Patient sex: F
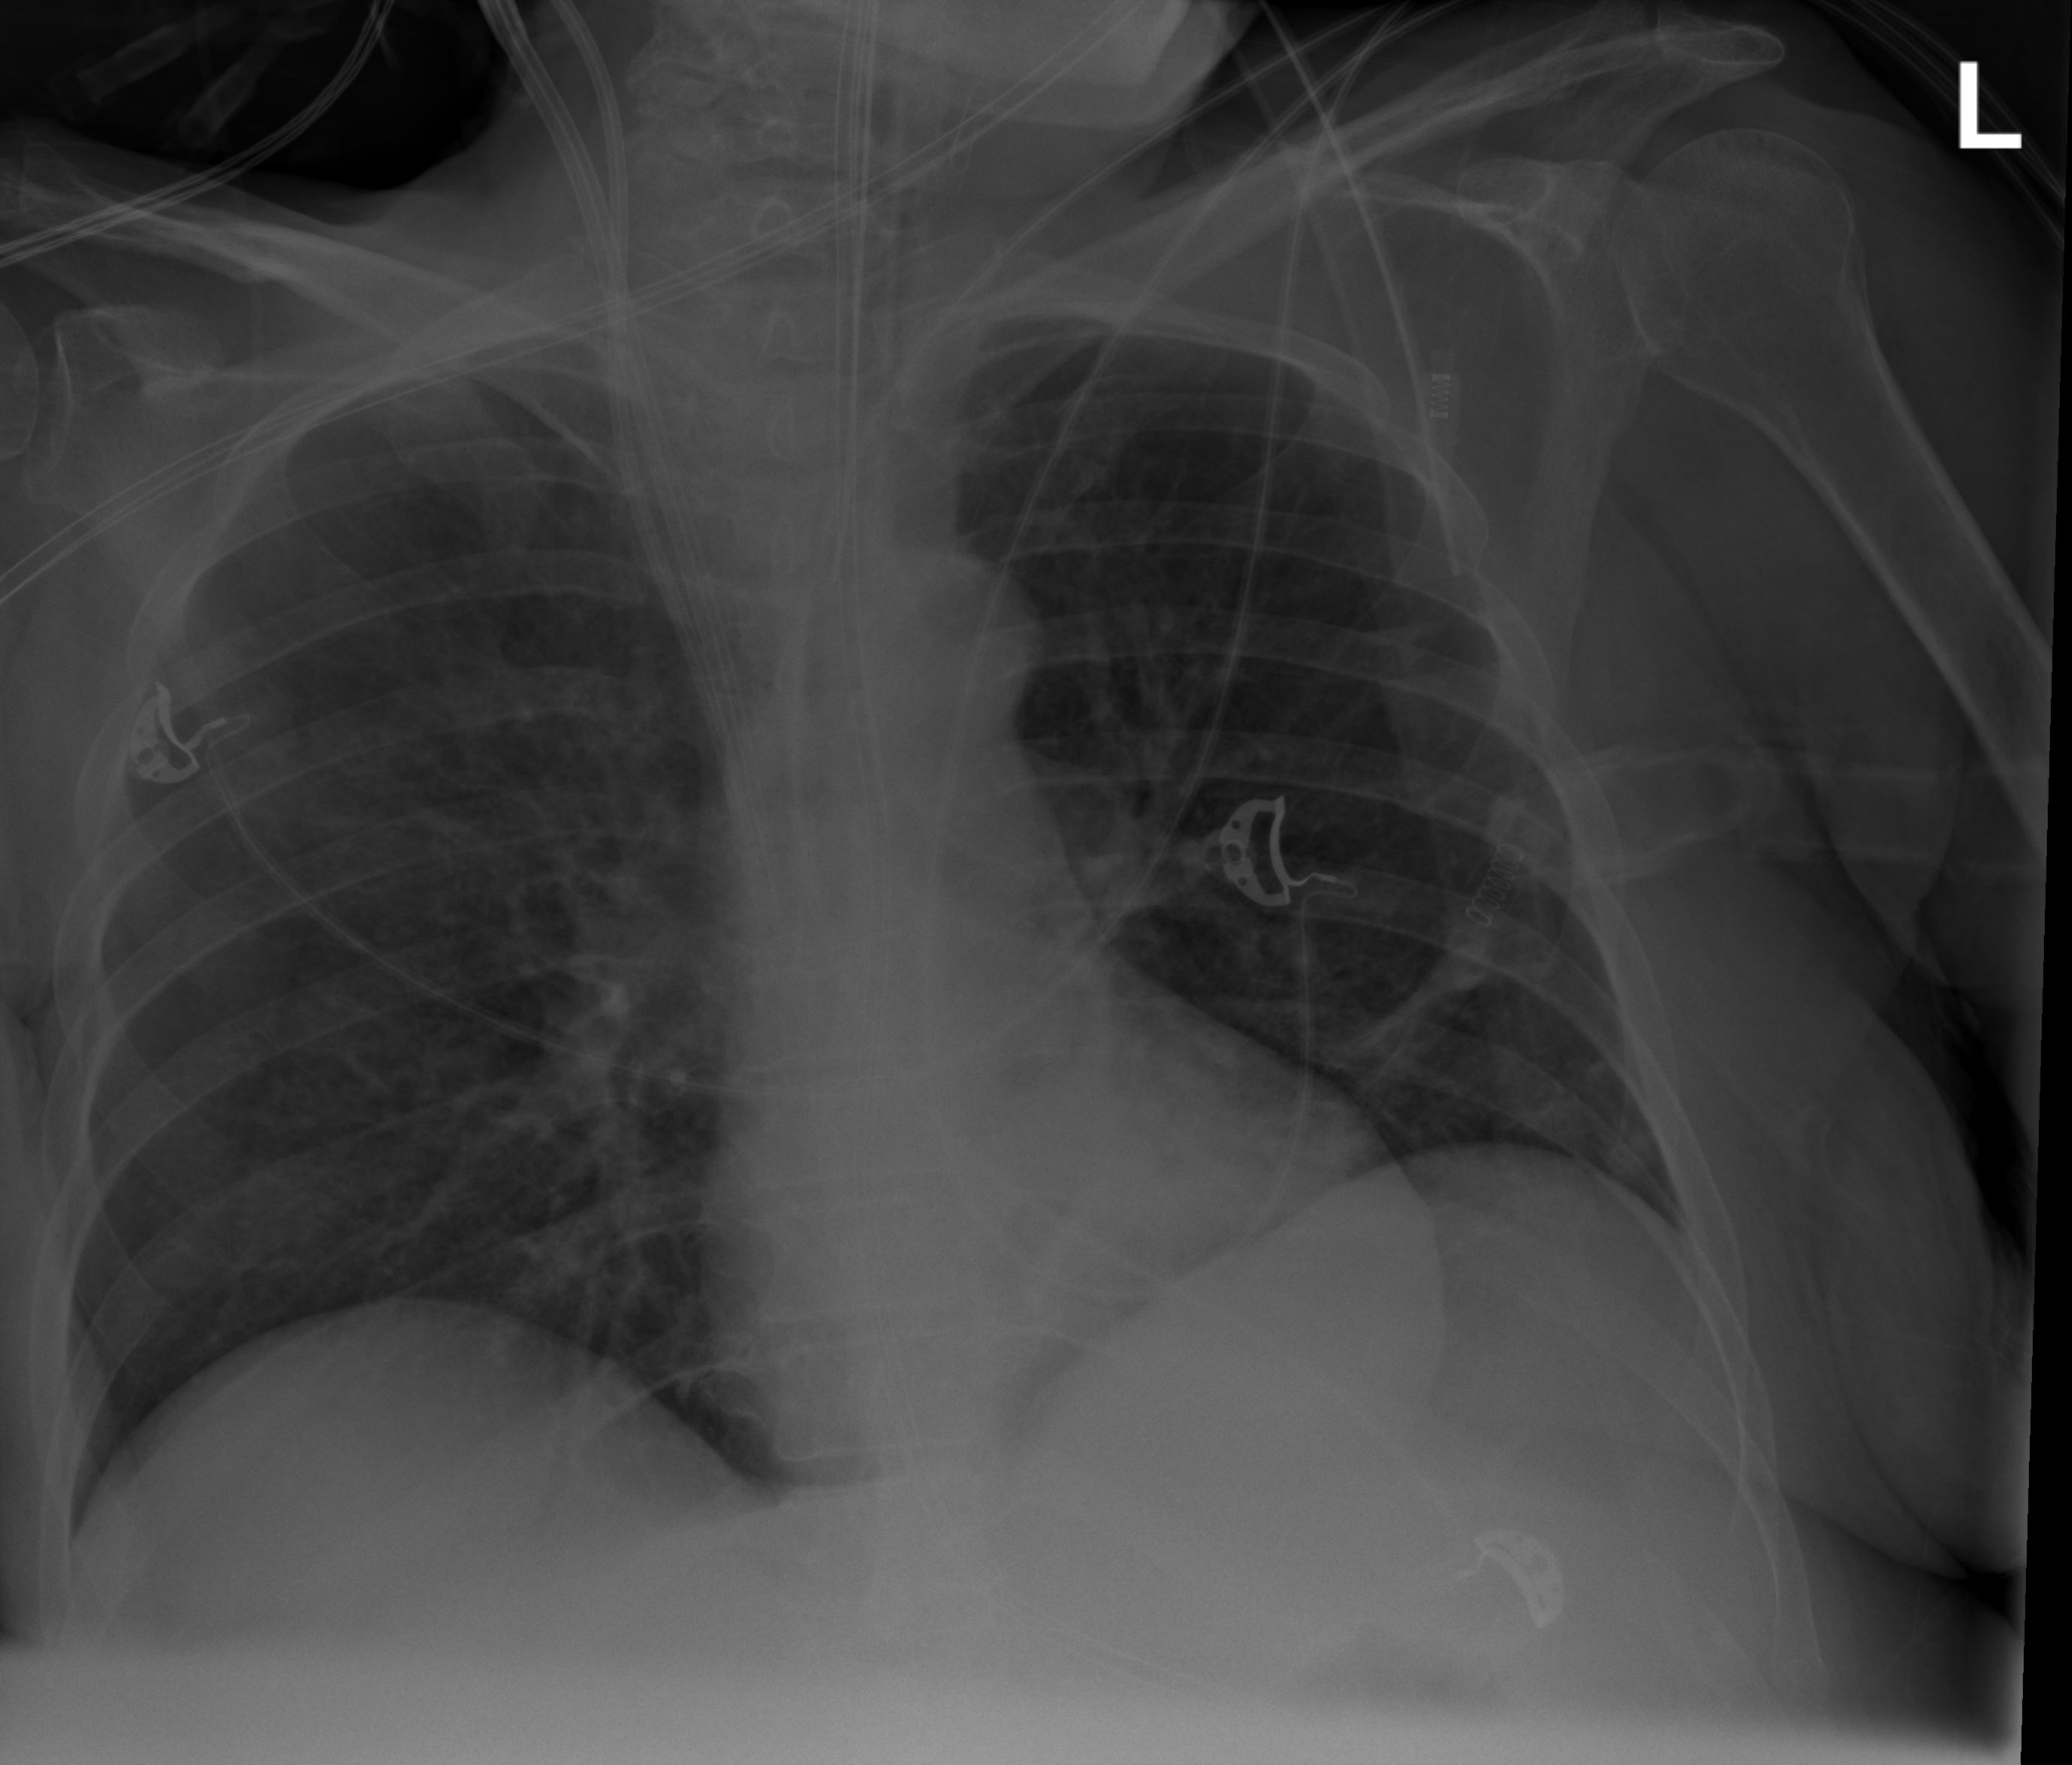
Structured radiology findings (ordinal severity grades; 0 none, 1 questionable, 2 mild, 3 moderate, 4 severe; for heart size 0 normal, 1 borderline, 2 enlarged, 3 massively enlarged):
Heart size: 0
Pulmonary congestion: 0
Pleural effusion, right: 0
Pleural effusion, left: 0
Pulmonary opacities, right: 0
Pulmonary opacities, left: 0
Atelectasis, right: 2
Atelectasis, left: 2